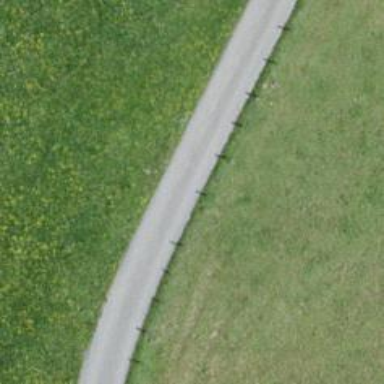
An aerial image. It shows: Service road with grade 1 tracktype.